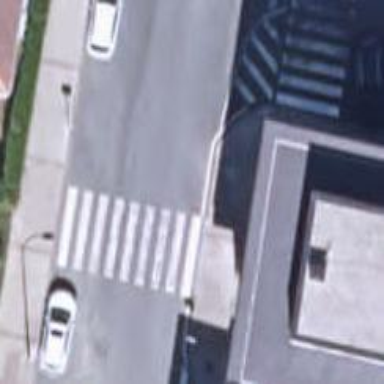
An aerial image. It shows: Uncontrolled zebra crossing on the road.